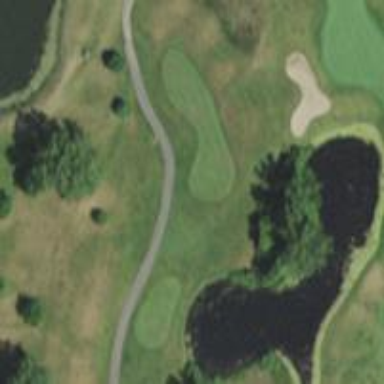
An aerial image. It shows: Golf course featuring lateral water hazard. The course is surrounded by natural water.